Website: walmart
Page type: receipt
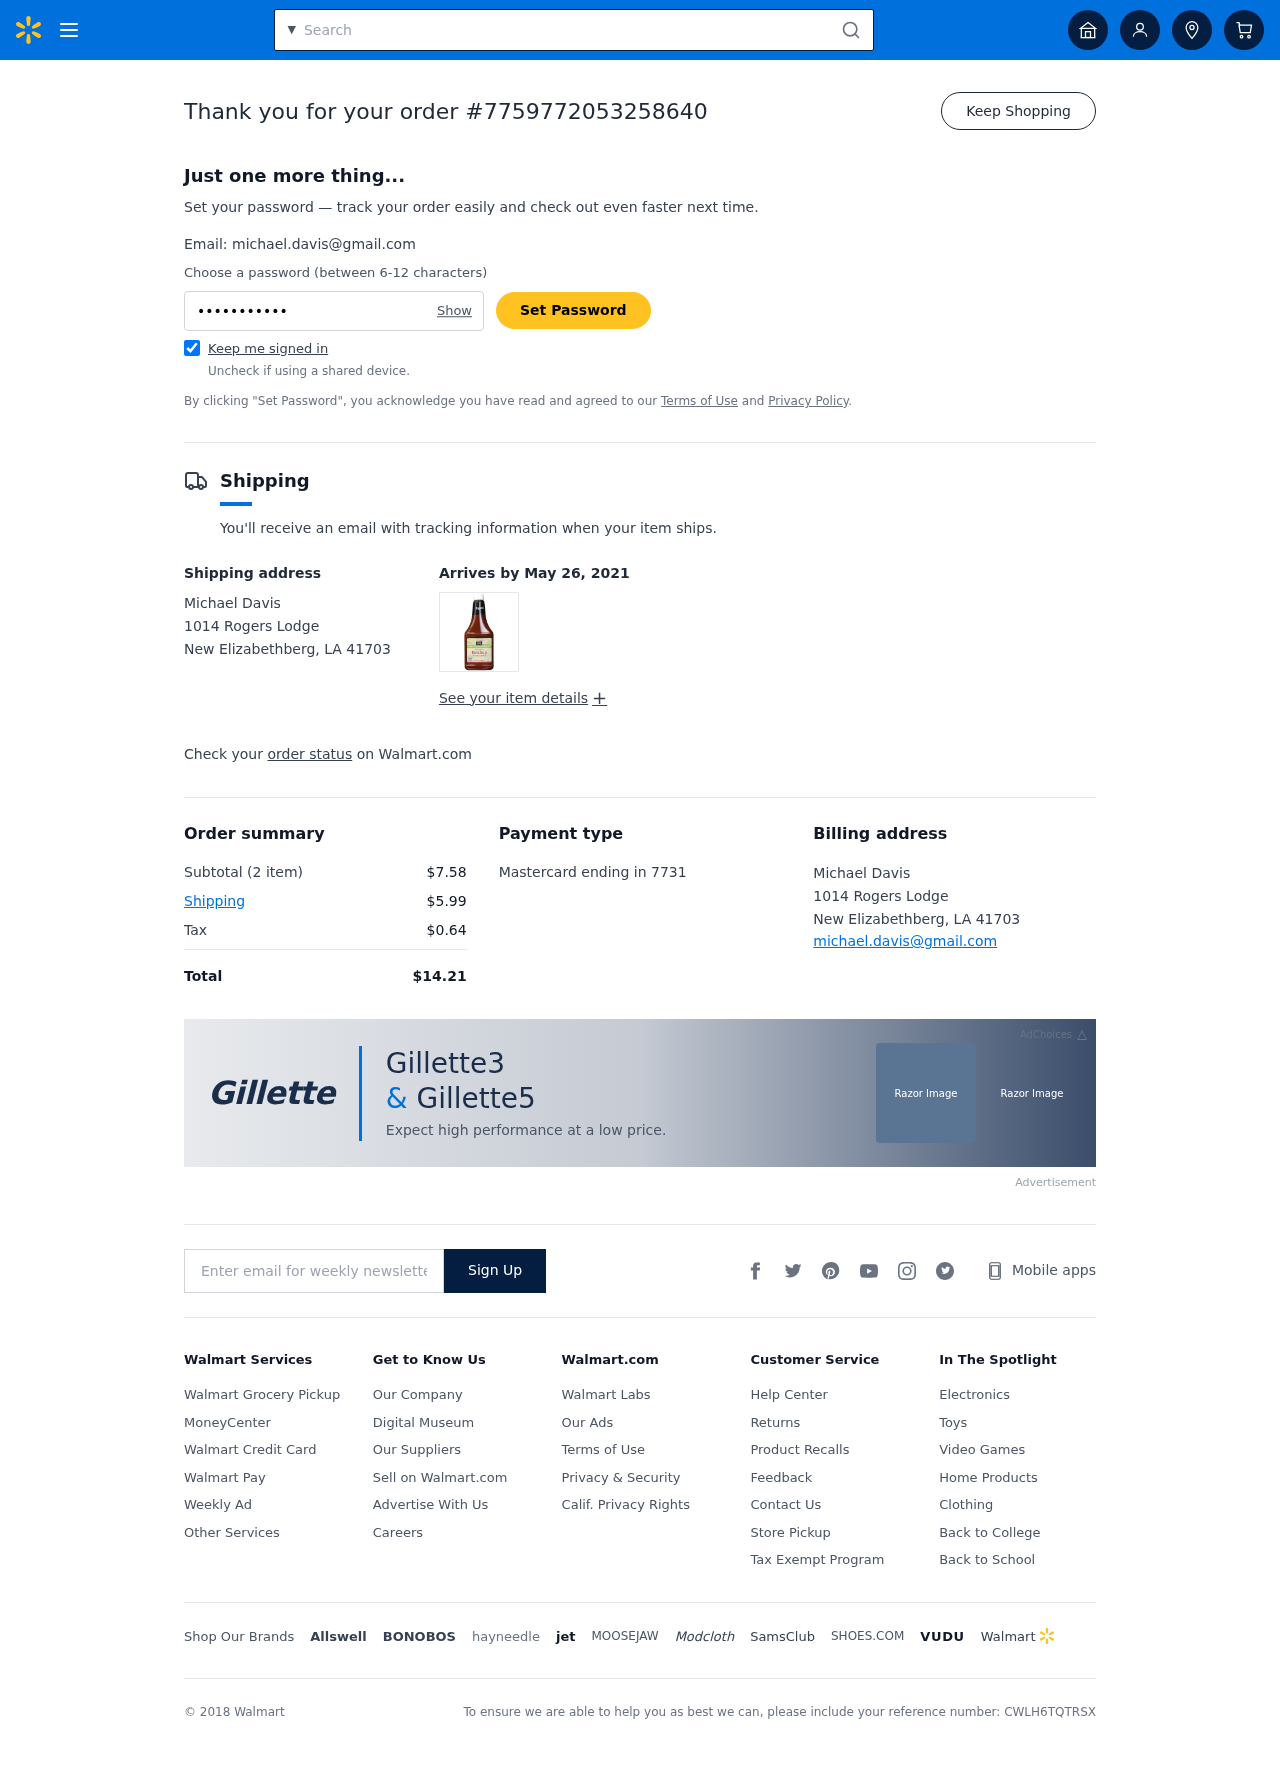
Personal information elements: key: PII_CARD_LAST4
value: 7731
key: PII_CARD_TYPE
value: Mastercard
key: PII_CITY_STATE_ZIP
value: New Elizabethberg, LA 41703
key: PII_EMAIL
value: michael.davis@gmail.com
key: PII_FULLNAME
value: Michael Davis
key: PII_STREET
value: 1014 Rogers Lodge
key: PII_FULLNAME2
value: Michael Davis
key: PII_STREET2
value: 1014 Rogers Lodge
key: PII_CITY_STATE_ZIP2
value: New Elizabethberg, LA 41703
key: PII_EMAIL2
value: michael.davis@gmail.com
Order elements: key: ORDER_ID
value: #7759772053258640
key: ORDER_DELIVERY_DATE
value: May 26, 2021
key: ORDER_NUM_ITEMS
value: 2 item
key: ORDER_SUBTOTAL
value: $7.58
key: ORDER_SHIPPING_COST
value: $5.99
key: ORDER_TAX
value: $0.64
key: ORDER_TOTAL
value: $14.21
Search elements: key: HEADER_SEARCH
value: Search